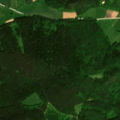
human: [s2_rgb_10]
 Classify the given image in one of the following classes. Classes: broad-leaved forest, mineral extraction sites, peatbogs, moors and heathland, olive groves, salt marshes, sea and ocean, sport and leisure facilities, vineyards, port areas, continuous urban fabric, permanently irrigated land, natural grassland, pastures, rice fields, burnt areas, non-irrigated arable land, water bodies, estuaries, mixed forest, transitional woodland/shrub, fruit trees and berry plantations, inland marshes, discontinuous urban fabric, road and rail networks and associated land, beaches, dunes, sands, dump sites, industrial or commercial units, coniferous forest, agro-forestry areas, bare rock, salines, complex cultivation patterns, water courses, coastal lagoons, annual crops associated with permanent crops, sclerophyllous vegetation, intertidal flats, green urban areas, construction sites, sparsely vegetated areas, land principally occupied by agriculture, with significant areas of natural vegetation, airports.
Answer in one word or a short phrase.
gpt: complex cultivation patterns, coniferous forest, mixed forest